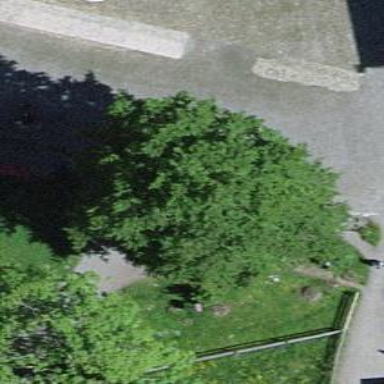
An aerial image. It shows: Paved footway.